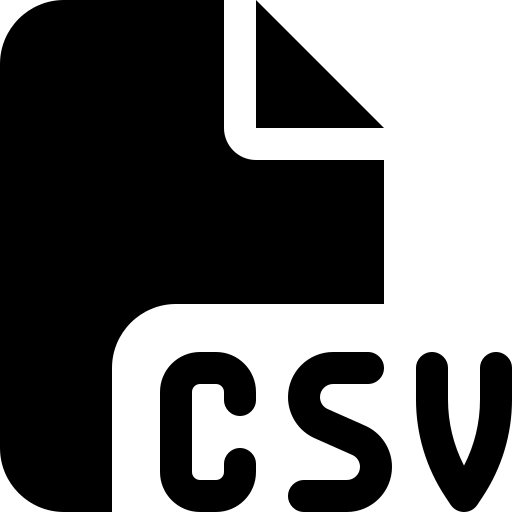
Tags: icon, FontAwesome, fa-icon, solid, file, csv